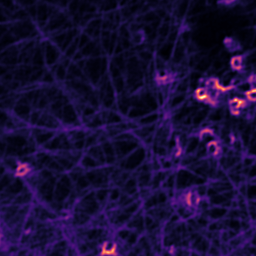
Label: Super-resolution F-actin image